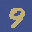
Label: 9